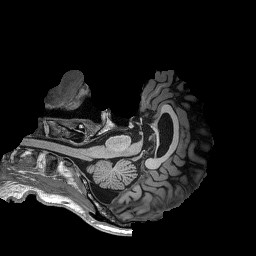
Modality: T1w
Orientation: axial
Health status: healthy